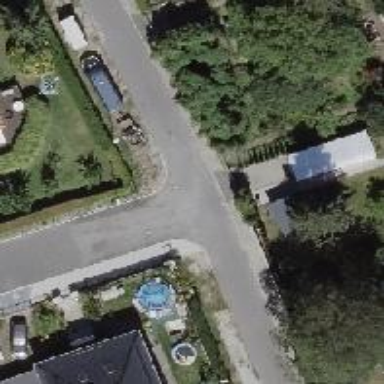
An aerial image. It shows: Residential road with asphalt surface.